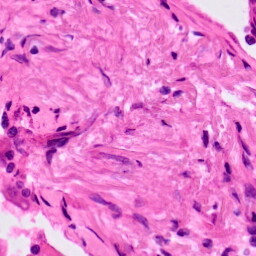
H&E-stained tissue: Lung